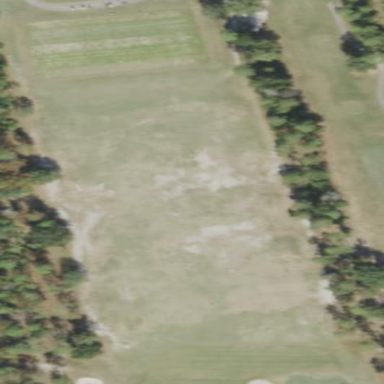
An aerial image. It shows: Grassy area designated as driving range for golf.